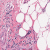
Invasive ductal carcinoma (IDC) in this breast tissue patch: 1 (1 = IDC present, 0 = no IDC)